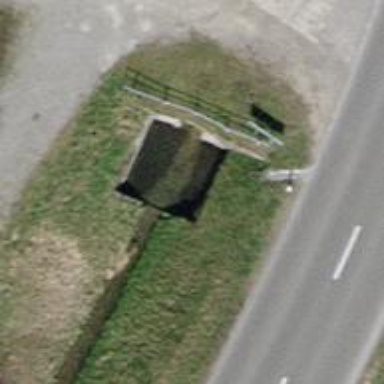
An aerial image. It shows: There is tunnel.